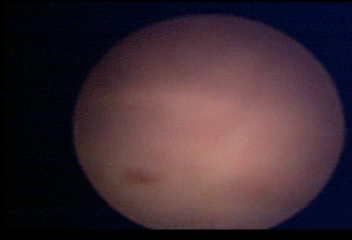
Modality: WLC
Class: Normal mucosa
Bladder cancer association: No